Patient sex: F
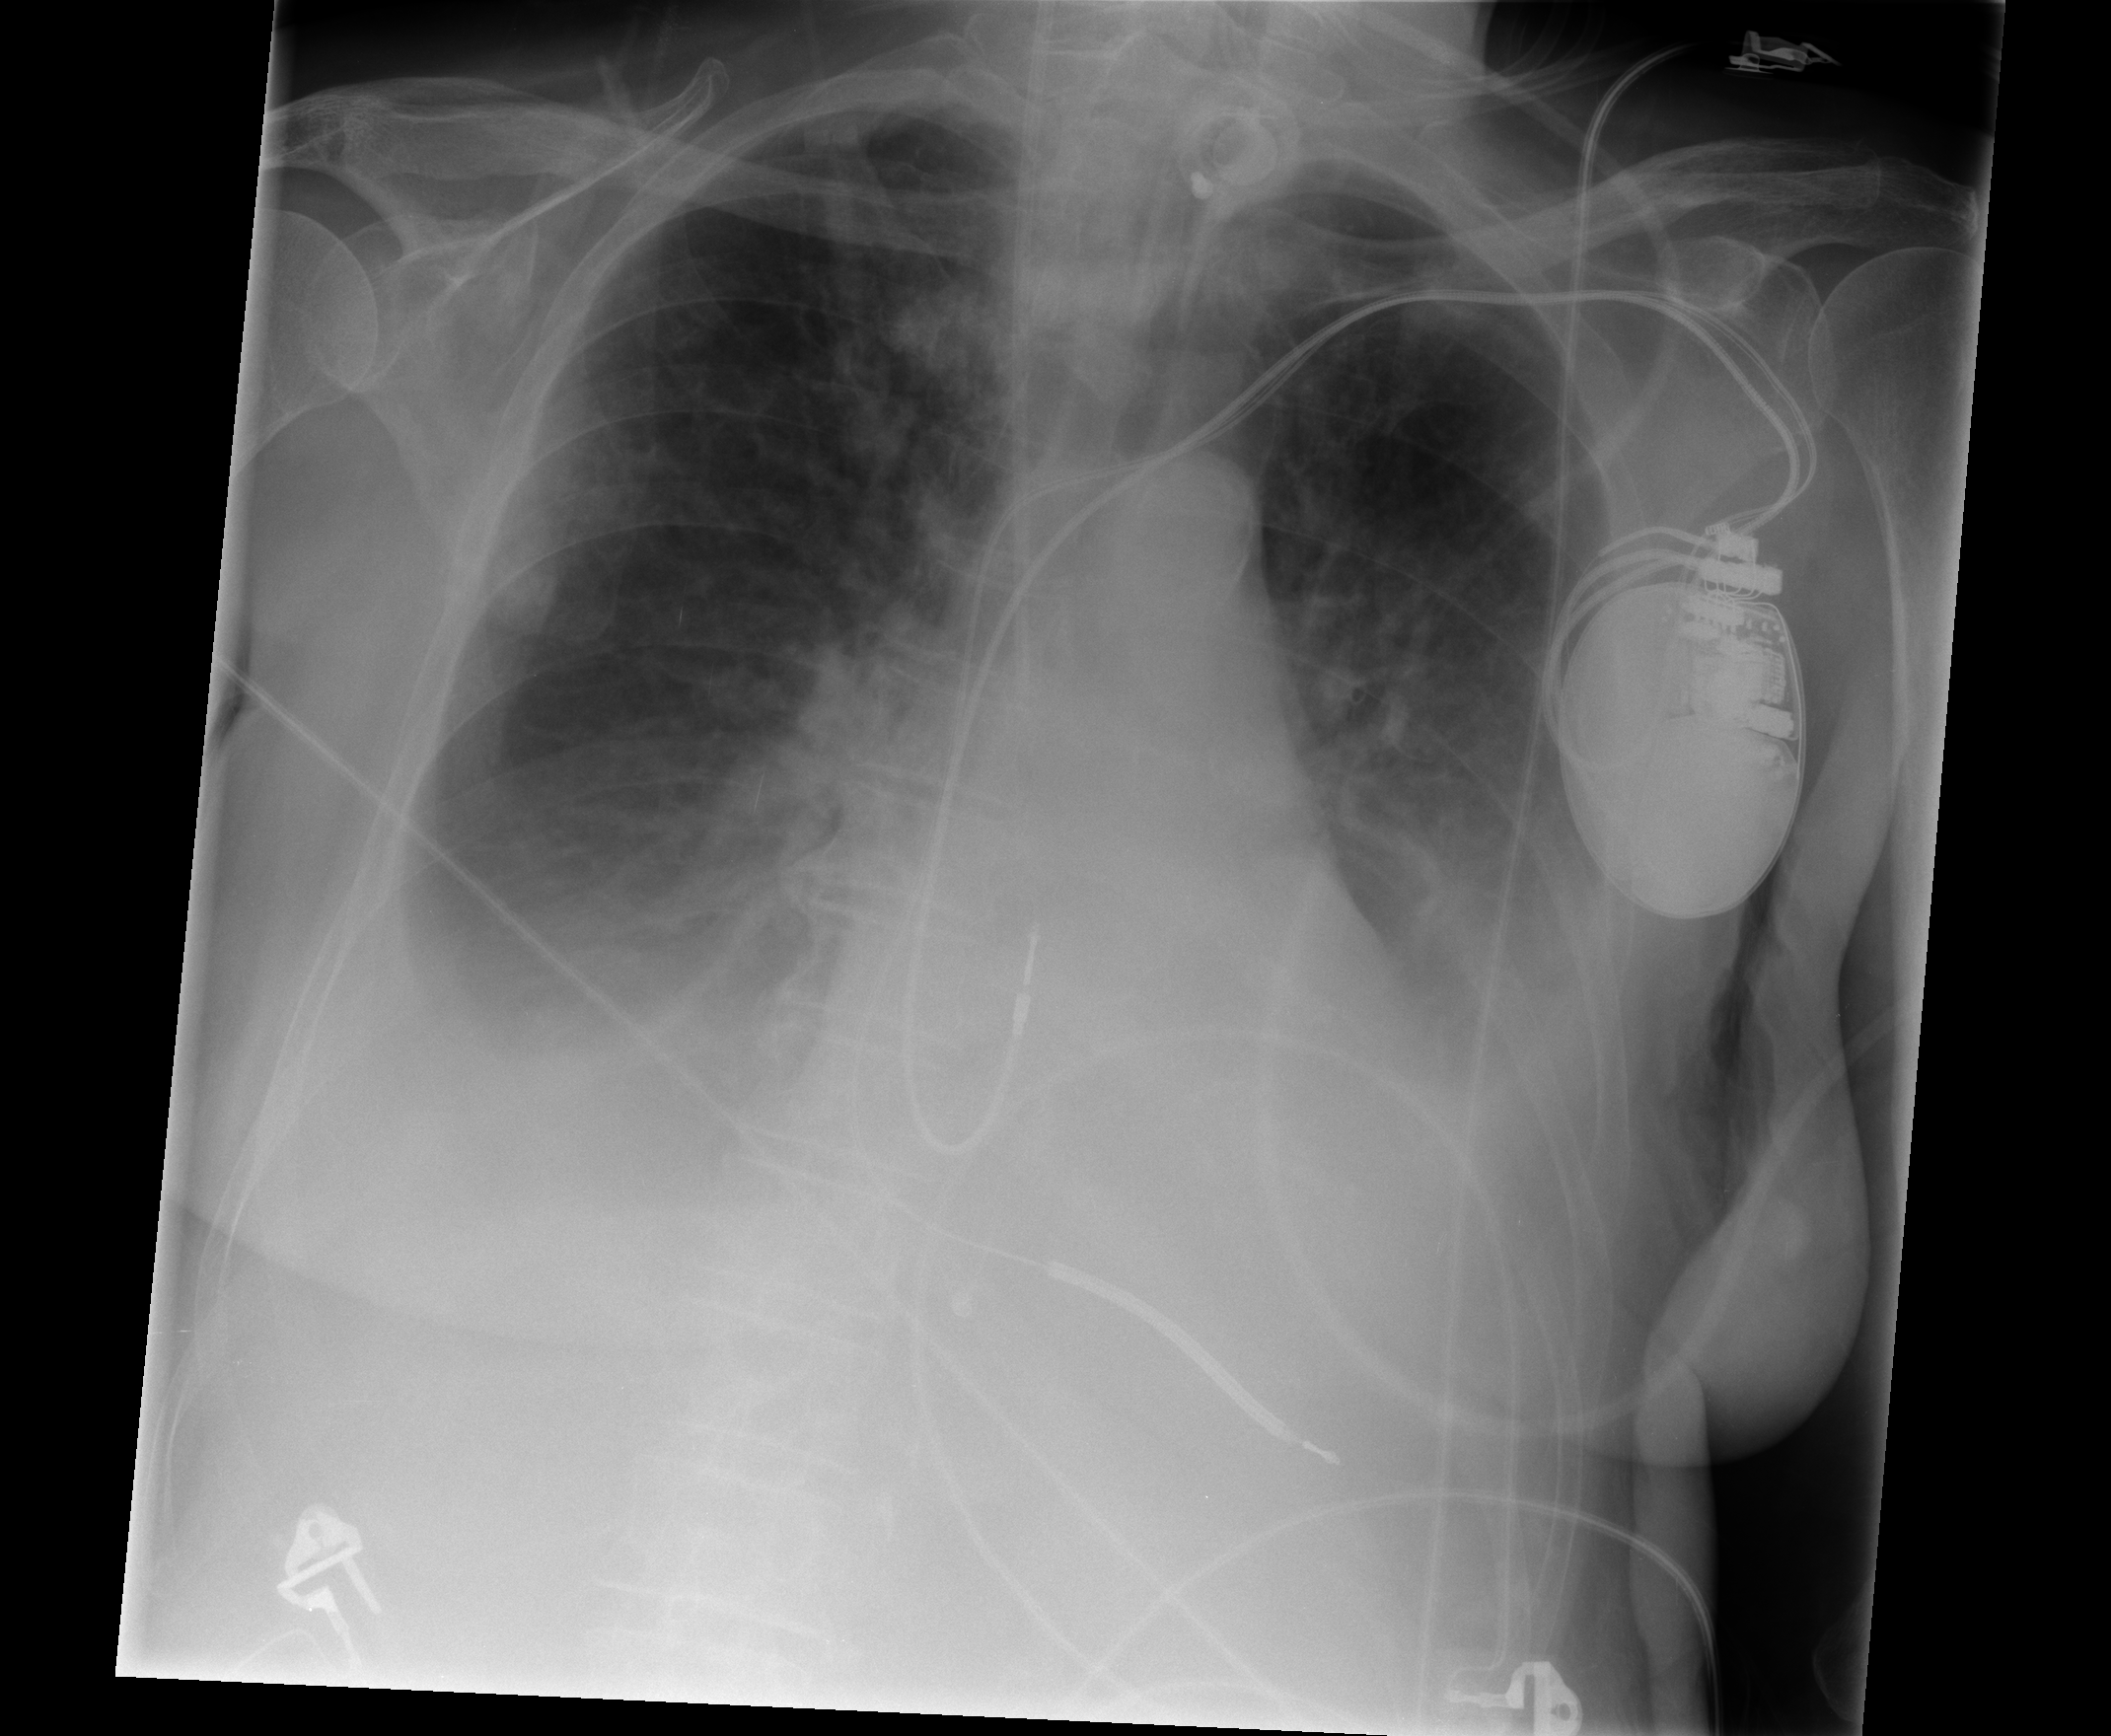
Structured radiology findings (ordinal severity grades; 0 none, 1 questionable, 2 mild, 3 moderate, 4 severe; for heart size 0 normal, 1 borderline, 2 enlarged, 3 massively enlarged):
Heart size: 1
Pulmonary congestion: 2
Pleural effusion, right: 2
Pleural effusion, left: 2
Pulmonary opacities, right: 1
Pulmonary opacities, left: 1
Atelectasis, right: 2
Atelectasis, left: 2